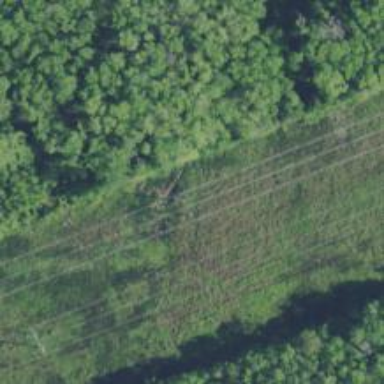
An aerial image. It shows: H-frame designed tower for power lines.